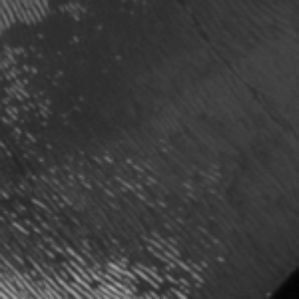
Label: frost